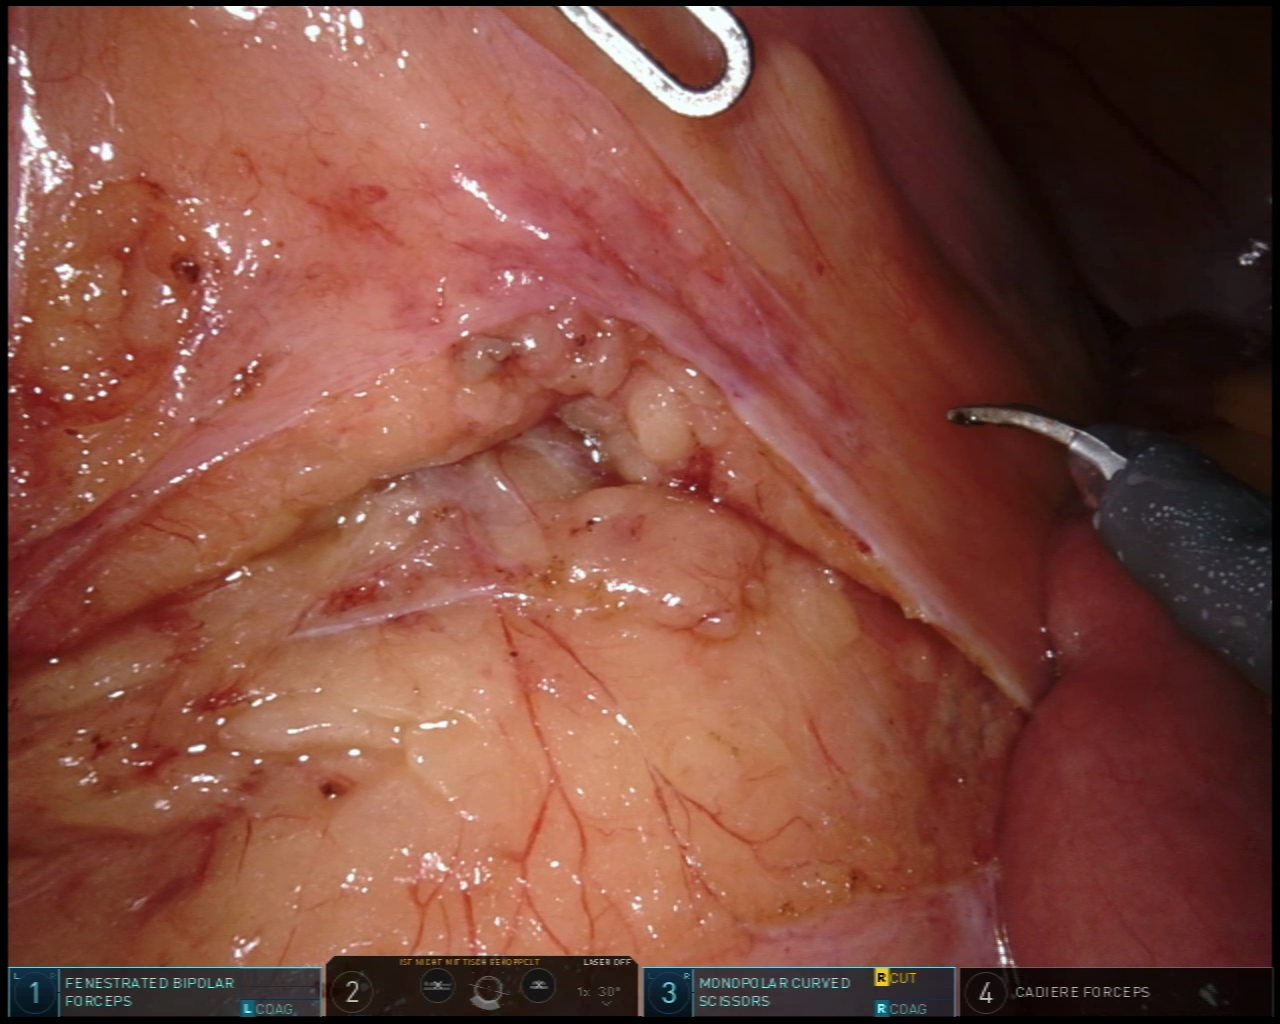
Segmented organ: small_intestine
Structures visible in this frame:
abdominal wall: yes
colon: no
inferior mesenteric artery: no
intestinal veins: no
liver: no
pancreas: no
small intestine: yes
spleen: no
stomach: no
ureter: no
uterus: no
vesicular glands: no